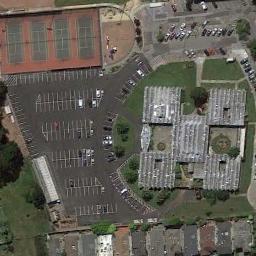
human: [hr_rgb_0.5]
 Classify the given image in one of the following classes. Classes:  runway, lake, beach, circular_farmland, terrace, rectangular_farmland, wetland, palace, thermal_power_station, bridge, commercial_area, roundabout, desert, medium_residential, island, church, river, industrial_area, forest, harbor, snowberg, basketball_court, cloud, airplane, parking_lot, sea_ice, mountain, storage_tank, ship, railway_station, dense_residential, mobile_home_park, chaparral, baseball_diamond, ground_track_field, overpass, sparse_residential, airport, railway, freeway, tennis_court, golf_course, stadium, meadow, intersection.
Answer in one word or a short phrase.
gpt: tennis_court